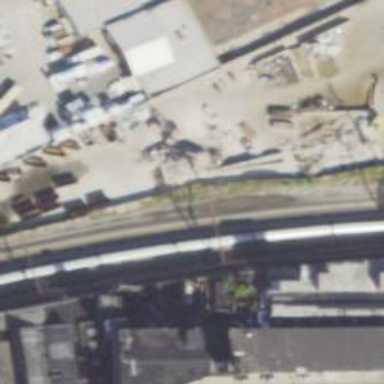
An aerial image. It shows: Railway track with contact line for electrification.